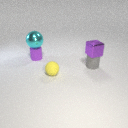
small purple rubber cylinder behind small yellow rubber sphere